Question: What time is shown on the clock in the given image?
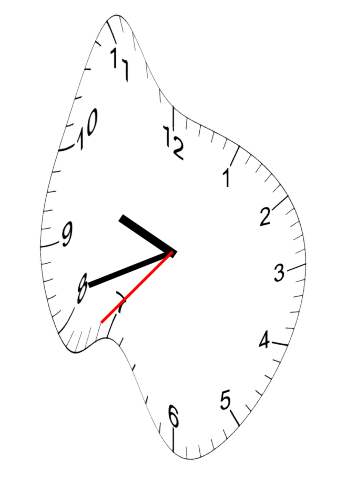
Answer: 09:41:37